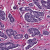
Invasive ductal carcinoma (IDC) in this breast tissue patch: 1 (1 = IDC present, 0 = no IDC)